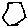
Label: hexagon